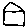
Label: house